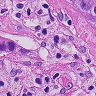
Metastatic tissue present: yes